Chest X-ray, AP view. Patient: 76 years old, sex M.
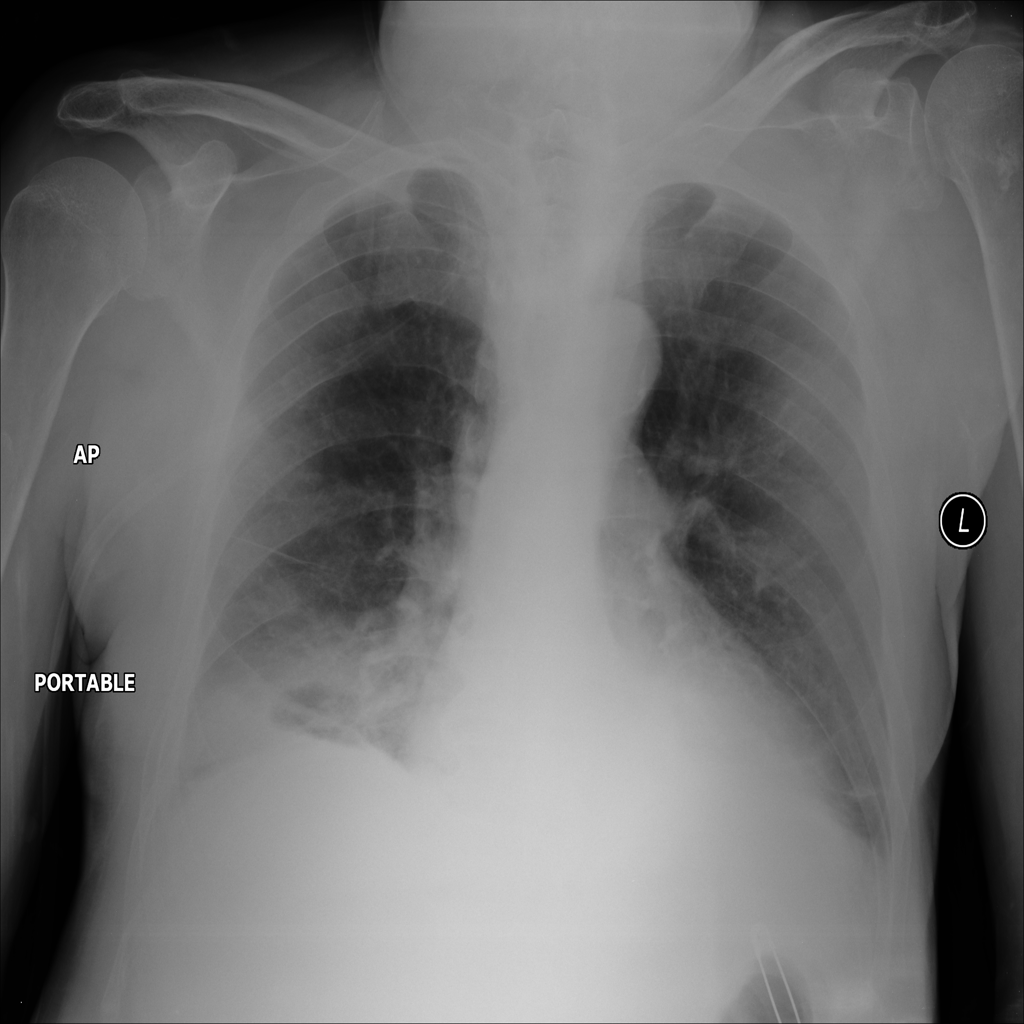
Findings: Atelectasis, Infiltration